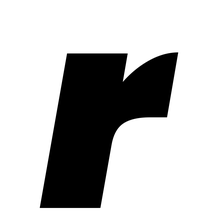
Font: Poppins-BlackItalic